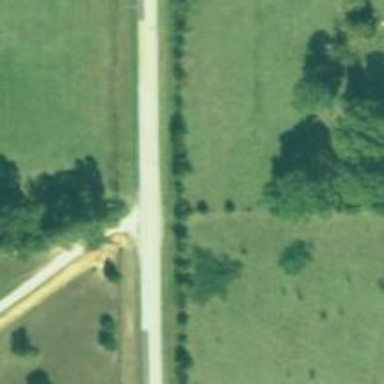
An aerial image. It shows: Tertiary road.